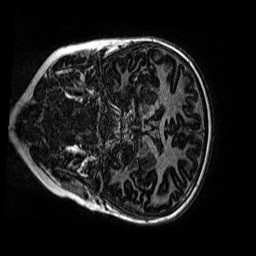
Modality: MP2RAGE
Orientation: coronal
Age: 11
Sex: female
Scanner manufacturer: siemens
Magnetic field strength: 3 T
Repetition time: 4 s
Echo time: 0.00299 s